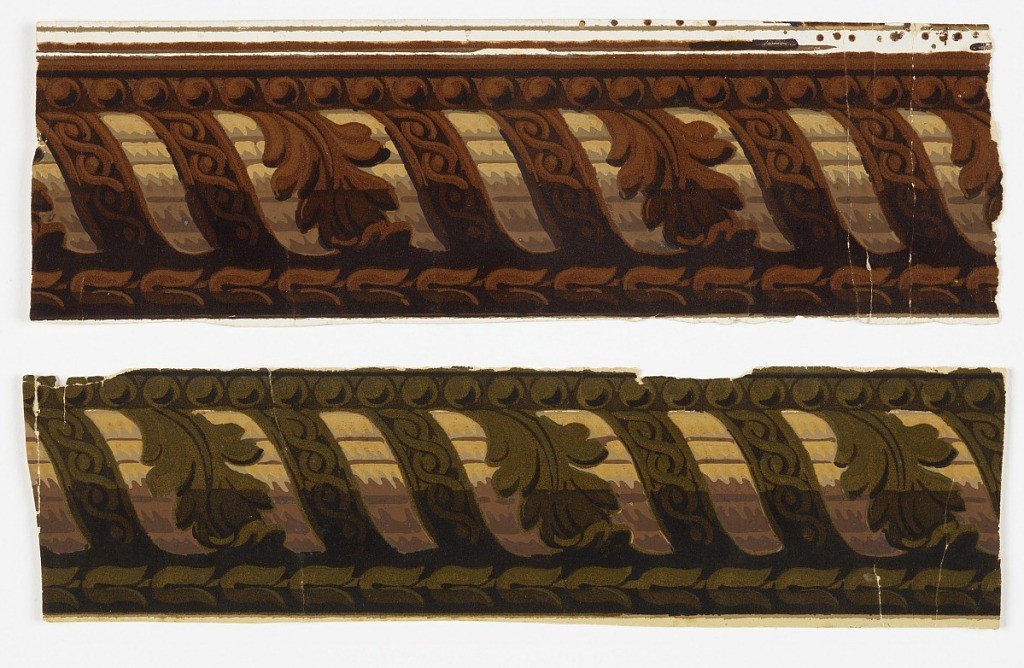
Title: Border
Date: ca. 1860
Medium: Block-printed and flocked
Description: Wide central band of fluted rod and ribbon twist. Acanthus leaves also wrap around the rod at intervals. Narrow band of beading above. Band of husk or bellfower along bottom edge a) printed in brown flock and shades of tan; b) printed in green flock and shades of tan.